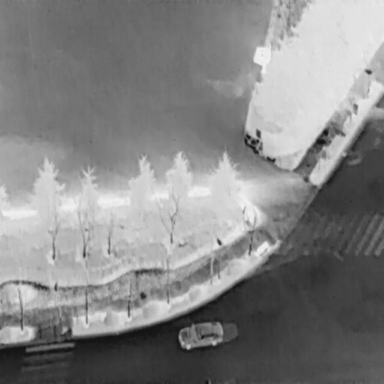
There is a Car in the infrared image.